Field crop: maize
Growth stage: 2
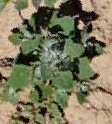
Species: chenopodium